Question: I'm slowly working my way in using Power shell. I have a number of excel files (500+) having a column formula that I would like to save in a new '.txt' file. I already created a script that would lookup the files one by one on a given folder. My question now is how can I copy a range of columns from excel to a text file.

here is what I've been working on:
'''
#Set the start and end range of the Formula column
$NewMax = $sheet.UsedRange.Rows.Count
$FormulaRange = $Sheet.range("G5:G$NewMax")
$FormulaRange.Copy() | out-null
'''
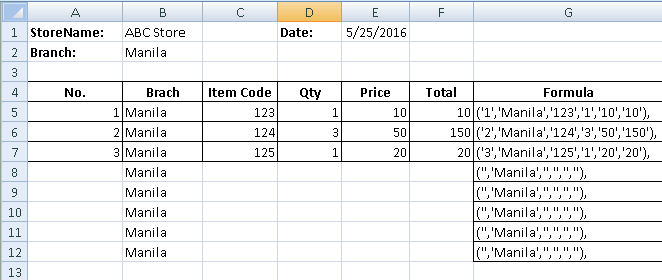
Answer: After some googling and testing here is the solution I landed with:
'''
#Set the start and end range of the Formula column
$NewMax = $sheet.UsedRange.Rows.Count
$FormulaRange = $Sheet.range("AQ6:AQ$NewMax")
$FormulaRange | select text | Export-Csv "c:\output\sample.txt" -NoTypeInformation
(Get-Content "c:\output\sample.txt") | % {$_ -replace '"', ""} | out-file -FilePath "c:\output\sample.txt" -Force -Encoding ascii
'''
First I exported the selected range into a csv file which I saved in a .txt extension. Then I removed the quotation makes on each row using the replace function.